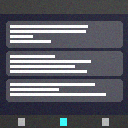
Screen state: on